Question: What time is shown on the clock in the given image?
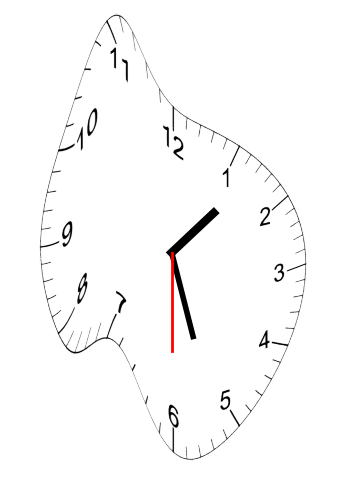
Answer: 01:26:30